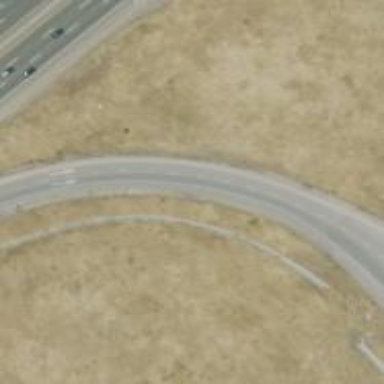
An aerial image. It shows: Motorway link.